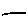
Label: line